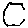
Label: hexagon